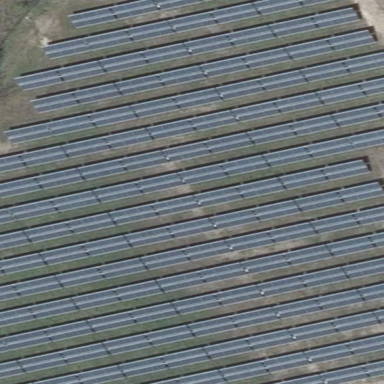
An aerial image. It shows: Solar power plant using photovoltaic technology.